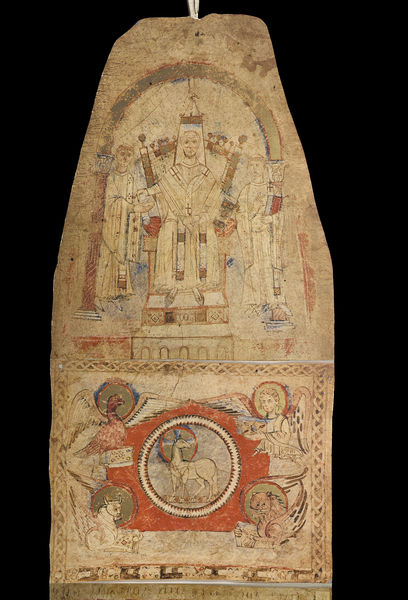
Titel: Exultetrolle, Fragment in 20 Stücken
Standort: Herkunft: Benevent (EU - I - Kampanien)
Institution: Bibliotheca Apostolica Vaticana
Schlagwörter: blau, flügel, gestein, mann, weiß, gelb, menschen, sitzen, braun, bunt, männer, säulen, zeichnung, rot, tier, beige, malerei, ornament, alt, wand, barock, stein, kirche, mantel, krone, kreis, pferd, engel, schrift, bogen, könig, papst, thron, zopf, lamm, religion, herrscher, amulett, jesus, leder, fabelwesen, greif, löwe, stier, fresco, gedrechselt, zepter, ägypten, süddeutsch, grabstein, glorie, lamm gottes, inka, ausgeblichen, uralt, lesesaal